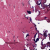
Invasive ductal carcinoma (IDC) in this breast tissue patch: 0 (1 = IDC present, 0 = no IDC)